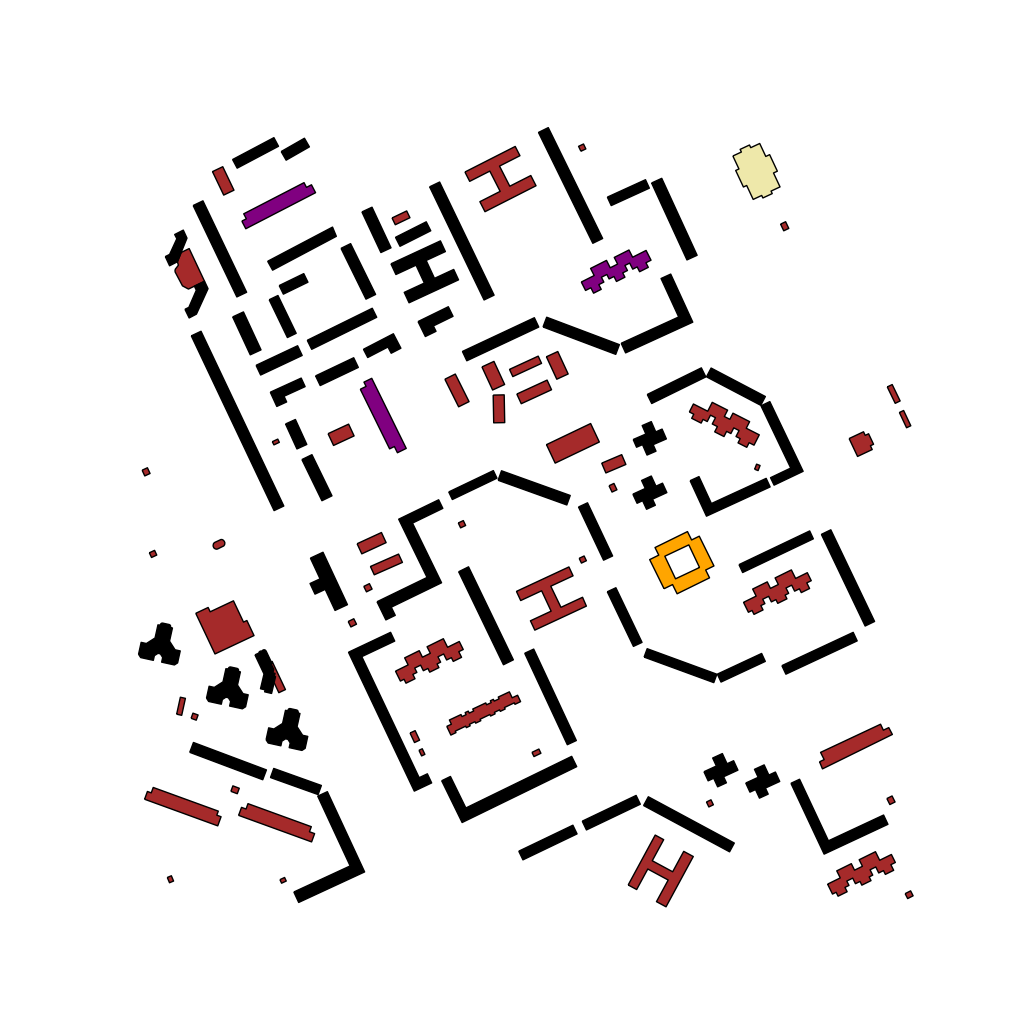
Tags: overhead vector_map, business, recreation, residential, special, modern, soviet, high_rise, individual_rise, low_rise, medium_rise, density_3, Building, Facility, Kinder, School, Ythsport, 1.0 km²